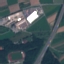
Land use / land cover: Highway